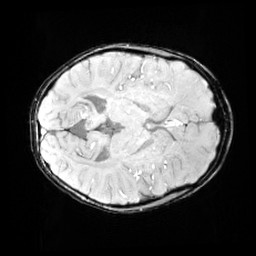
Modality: SWI
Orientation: axial
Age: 10
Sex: male
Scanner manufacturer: siemens
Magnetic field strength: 3 T
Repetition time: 0.027 s
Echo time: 0.02 s